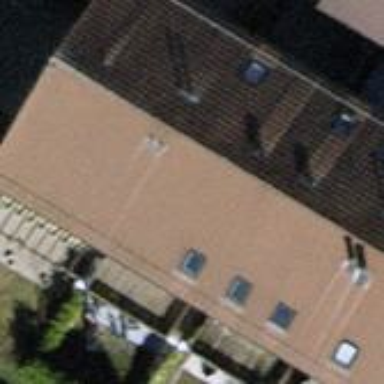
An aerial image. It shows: Residential building with pitched roof.